Question: Good Morning Everyone,
I am trying to run map on my avd. But it gives me some errors. I am new On Android. Below is my steps:
1.My avd displays, Map1 won't run unless you update Google play services.
2.Run log displays:
'''
W/GooglePlayServicesUtil: Google Play services out of date. Requires <PHONE> but found <PHONE>.
'''
3.I have tried to search and found that I need to update my play services.
3.1. So I manually downloaded 'apk' file and try to install it within 'AVD'. but it won't work.
3.2. So I follow 'SDKManager->AndroidSDK->SDKTools->and updated all'.
3.3. And 'File->Project Structure->App->Dependencies->added Play Services Manually'.
3.4 Then at Last I try The Same Code with different AVD API 20-25 levels and get the same output:
'
> $ adb shell am start -n
"***********.map1/***********.map1.MapsActivity" -a
android.intent.action.MAIN -c android.intent.category.LAUNCHER
Connected to process 4080 on device Nexus_4_API_22 [emulator-5554]
I/InstantRun: Instant Run Runtime started. Android package is
***********.map1, real application class is null. W/art: Failed to find OatDexFile for DexFile
/data/data/**********.map1/files/instant-run/dex/slice-slice_2-classes.dex
( canonical path
/data/data/***********.map1/files/instant-run/dex/slice-slice_2-classes.dex)
with checksum 0xfc12792c in OatFile
/data/data/*********.map1/cache/slice-slice_2-classes.dex
I/FirebaseInitProvider: FirebaseApp initialization unsuccessful
W/GooglePlayServicesUtil: Google Play services out of date. Requires
<PHONE> but found <PHONE> W/GooglePlayServicesUtil: Google Play
services out of date. Requires <PHONE> but found <PHONE>
W/GooglePlayServicesUtil: Google Play services out of date. Requires
<PHONE> but found <PHONE> W/GooglePlayServicesUtil: Google Play
services out of date. Requires <PHONE> but found <PHONE>
W/GooglePlayServicesUtil: Google Play services out of date. Requires
<PHONE> but found <PHONE> W/GooglePlayServicesUtil: Google Play
services out of date. Requires <PHONE> but found <PHONE>
W/GooglePlayServicesUtil: Google Play services out of date. Requires
<PHONE> but found <PHONE> W/GooglePlayServicesUtil: Google Play
services out of date. Requires <PHONE> but found <PHONE>
W/GooglePlayServicesUtil: Google Play services out of date. Requires
<PHONE> but found <PHONE> W/GooglePlayServicesUtil: Google Play
services out of date. Requires <PHONE> but found <PHONE>
W/GooglePlayServicesUtil: Google Play services out of date. Requires
<PHONE> but found <PHONE> W/GooglePlayServicesUtil: Google Play
services out of date. Requires <PHONE> but found <PHONE>
W/GooglePlayServicesUtil: Google Play services out of date. Requires
<PHONE> but found <PHONE> D/OpenGLRenderer: Use
EGL_SWAP_BEHAVIOR_PRESERVED: true'''
[ 11-03 11:15:10.206 4080: 4080 D/ ]
HostConnection::get() New Host Connection established 0xa2c050d0, tid 4080 D/Atlas: Validating map...
'''
I/OpenGLRenderer: Initialized EGL, version 1.4 D/OpenGLRenderer:
Enabling debug mode 0 W/EGL_emulation: eglSurfaceAttrib not
implemented W/OpenGLRenderer: Failed to set EGL_SWAP_BEHAVIOR on
surface 0xa2c065e0, error=EGL_SUCCESS'
1. My code works on my device properly. I want to run it on my AVD.
5.My AVD has:
5.1:
' Name: Nexus_5_API_21
'''
CPU/ABI: Google APIs Intel Atom (x86)
Path: C:\**\*****\.android\avd\Nexus_5_API_21.avd
Target: google_apis [Google APIs] (API level 21)
Skin: nexus_5
SD Card: 100M
hw.dPad: no
runtime.network.speed: full
hw.accelerometer: yes
hw.device.name: Nexus 5
vm.heapSize: 64
skin.dynamic: yes
hw.device.manufacturer: Google
hw.gps: yes
hw.initialOrientation: Portrait
image.androidVersion.api: 21
hw.audioInput: yes
image.sysdir.1: system-images\android-21\google_apis\x86\
tag.id: google_apis
showDeviceFrame: yes
hw.camera.back: emulated
hw.mainKeys: no
AvdId: Nexus_5_API_21
hw.camera.front: emulated
hw.lcd.density: 480
avd.ini.displayname: Nexus 5 API 21
hw.gpu.mode: auto
hw.device.hash2: MD5:*********ceb7d385183***********
hw.ramSize: 1536
hw.trackBall: no
hw.battery: yes
hw.cpu.ncore: 2
hw.sdCard: yes
tag.display: Google APIs
runtime.network.latency: none
hw.keyboard: yes
hw.sensors.proximity: yes
1
disk.dataPartition.size: 800M
hw.sensors.orientation: yes
avd.ini.encoding: UTF-8
hw.gpu.enabled: yes'
'''

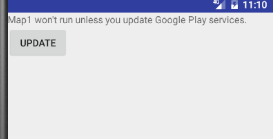
Answer: First try to update your AVD Services. if luck is with you then it will work and your map starts otherwise.
All You Need TO Do is Just Start The AVD and follow These :-
1. Go to settings->Apps->ALL->Google Play Services and Note the Version You have In your AVD.
2. now Open Your build.gradle(Module:app) not build.gradle(Project: '****') and change the Dependencies to the [compile 'com.google.android.gms:play-services:{Your Version of services}].
wish you Good luck ;)